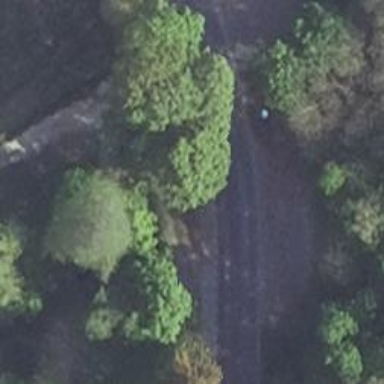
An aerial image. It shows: Tertiary road with asphalt surface.